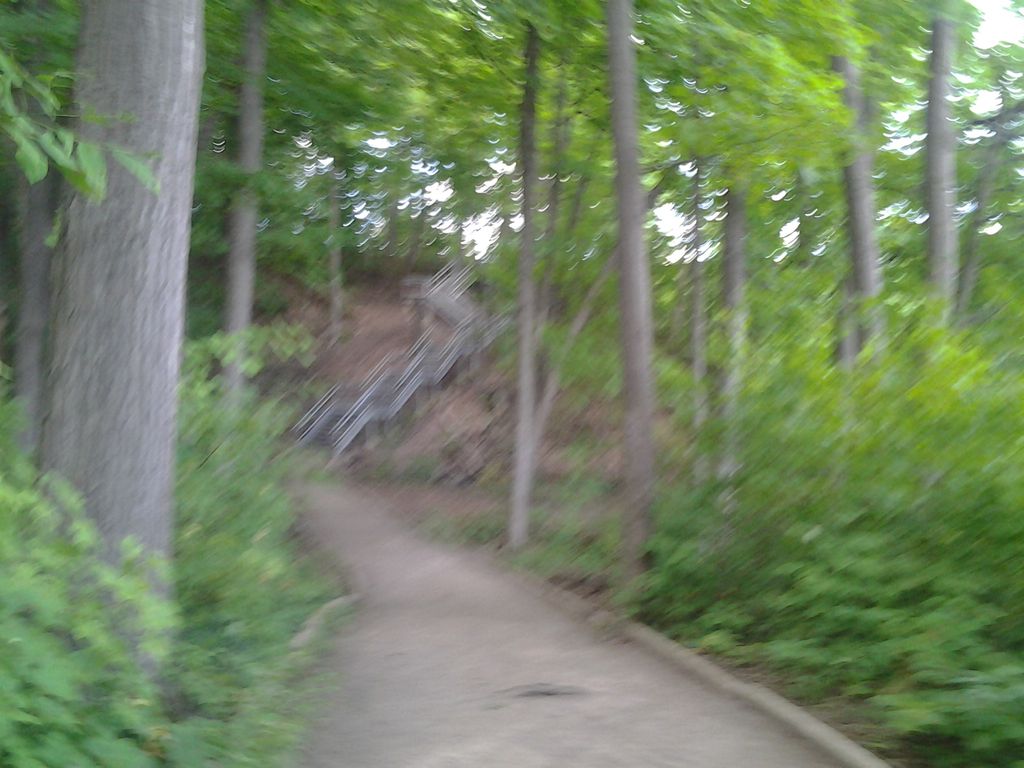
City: hamilton